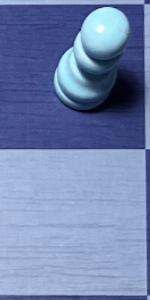
Label: Empty